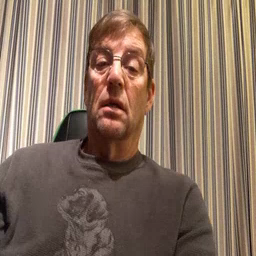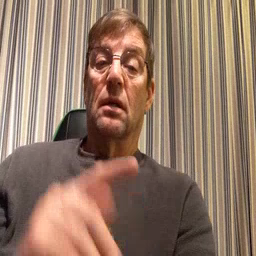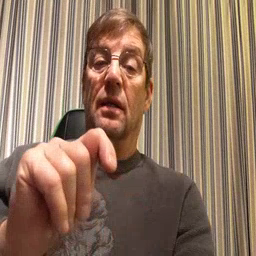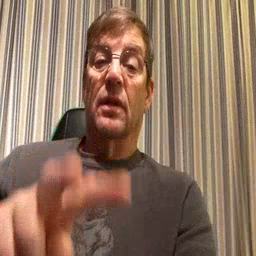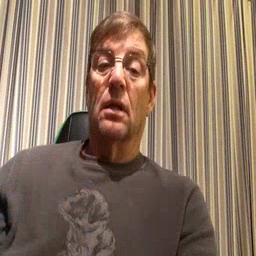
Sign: TV